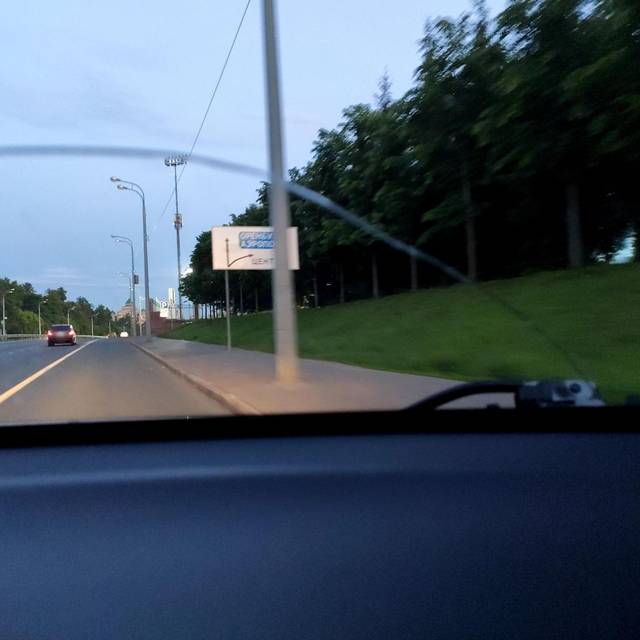
Region: Russia
Coordinates: 55.798, 49.154